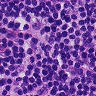
Metastatic tissue present: no